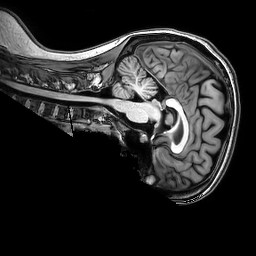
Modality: T1w
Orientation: sagittal
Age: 23
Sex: female
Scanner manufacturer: philips
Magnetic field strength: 3 T
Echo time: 0.0038 s